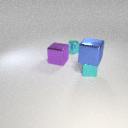
small cyan metal cube to the right of large purple metal cube